Interaction volume radius: 5 \u00c5
Interaction volume height: 10 \u00c5
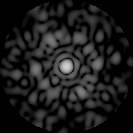
Disorder parameter: 0.7947